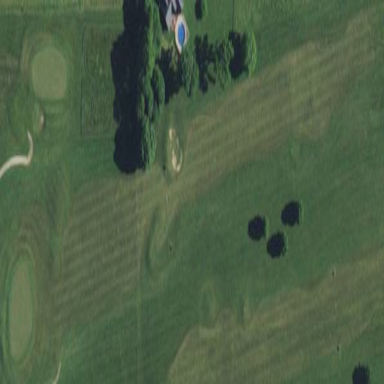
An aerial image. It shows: Scenic golf fairway.